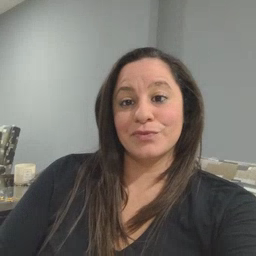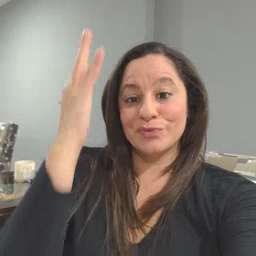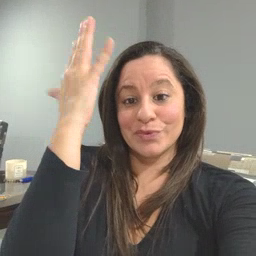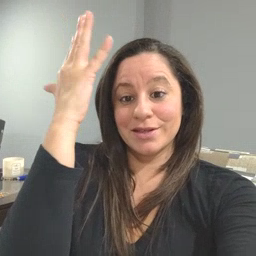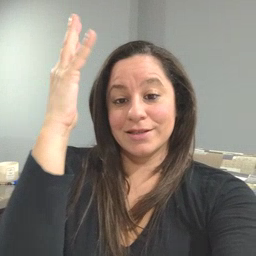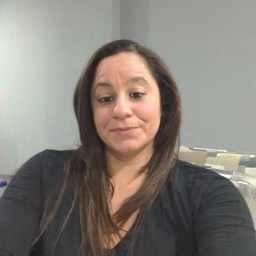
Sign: tree